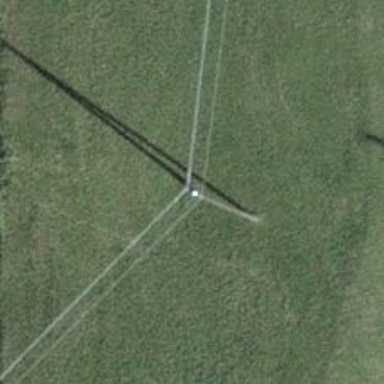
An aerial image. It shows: Utility pole as the man-made structure.